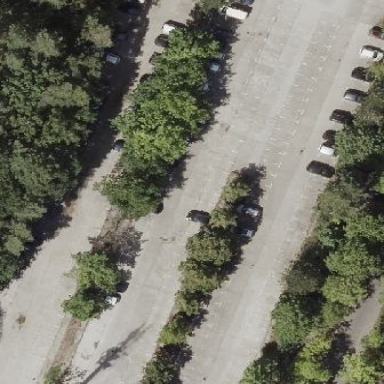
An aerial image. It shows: Asphalt parking surface.